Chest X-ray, PA view. Patient: 54 years old, sex M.
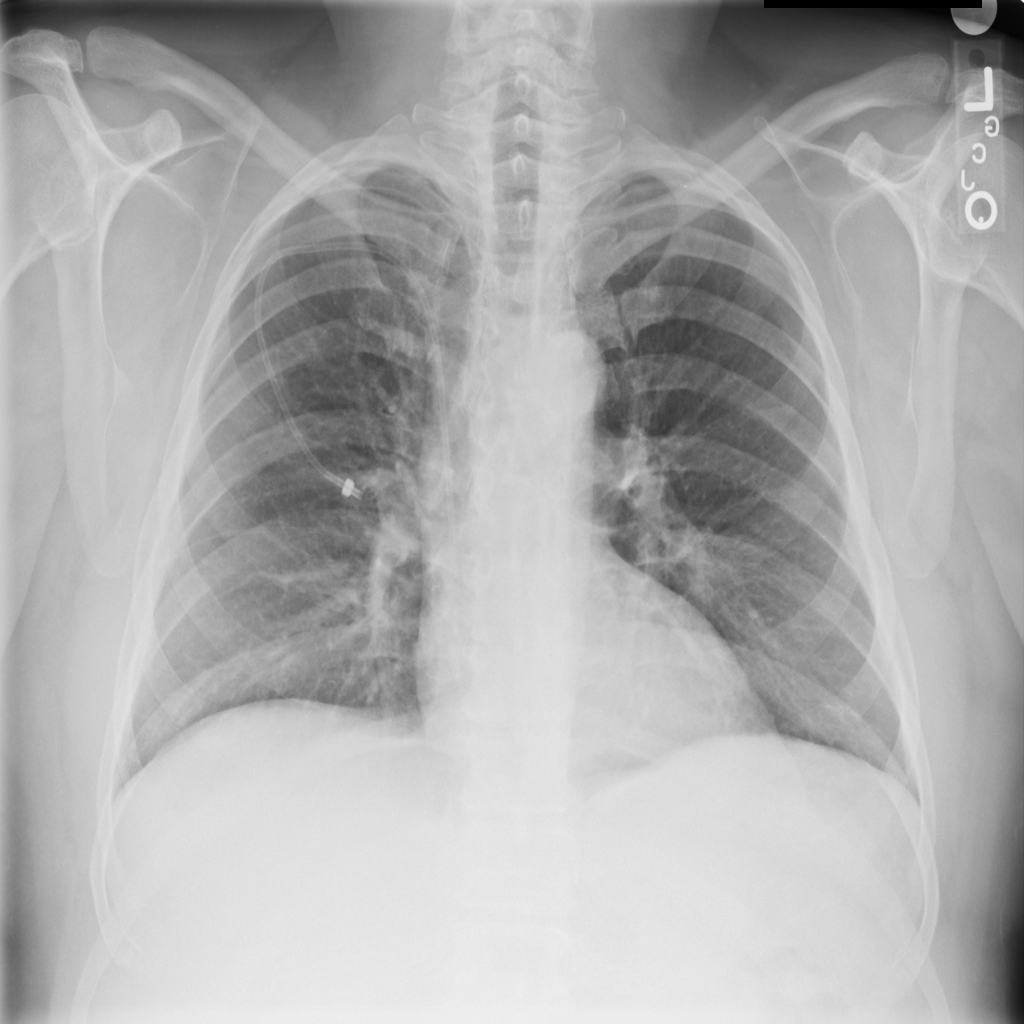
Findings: No Finding